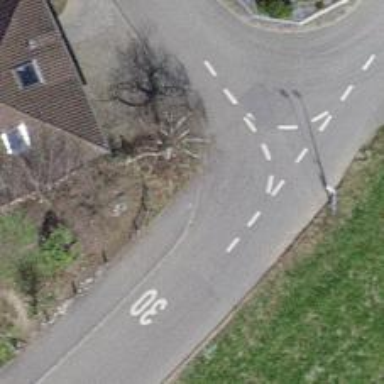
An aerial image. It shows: Kerb barrier.